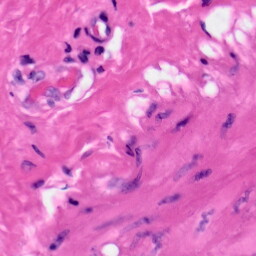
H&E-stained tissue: Skin